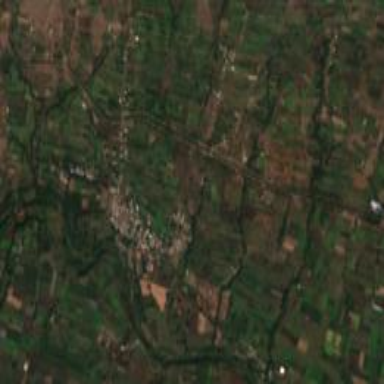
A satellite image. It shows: Village area.